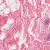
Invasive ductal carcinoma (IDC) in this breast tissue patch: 0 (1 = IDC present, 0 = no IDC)